Interaction volume radius: 10 \u00c5
Interaction volume height: 30 \u00c5
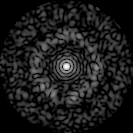
Disorder parameter: 0.8416